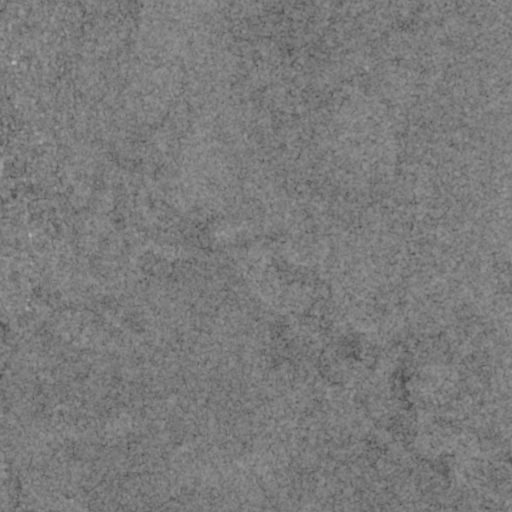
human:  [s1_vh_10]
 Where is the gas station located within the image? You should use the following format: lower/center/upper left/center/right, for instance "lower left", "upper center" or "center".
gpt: The gas station is located in the center left of the image.
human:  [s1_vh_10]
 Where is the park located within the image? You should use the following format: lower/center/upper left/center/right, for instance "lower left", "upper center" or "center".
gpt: The park is located in the upper left of the image.
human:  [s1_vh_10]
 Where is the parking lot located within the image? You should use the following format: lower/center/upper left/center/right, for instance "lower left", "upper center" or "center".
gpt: The parking lot is located in the upper left of the image.
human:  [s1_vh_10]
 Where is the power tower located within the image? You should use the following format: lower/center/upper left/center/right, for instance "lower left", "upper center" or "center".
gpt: The power tower is located in the left of the image.
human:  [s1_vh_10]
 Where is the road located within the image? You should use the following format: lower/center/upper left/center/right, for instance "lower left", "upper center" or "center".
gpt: There is no road in the image.

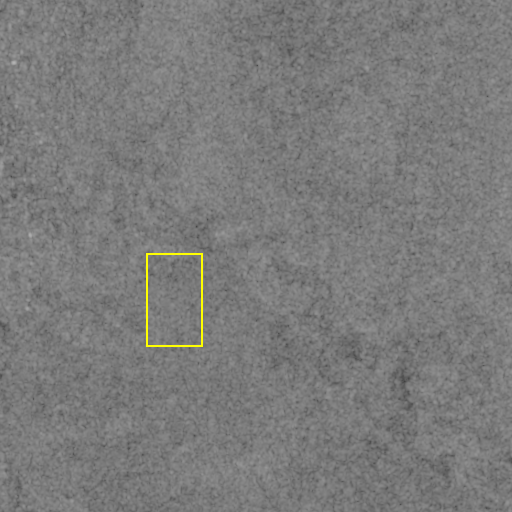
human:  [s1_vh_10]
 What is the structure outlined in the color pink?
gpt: There is no pink outline.
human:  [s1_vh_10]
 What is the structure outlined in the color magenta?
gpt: There is no structure outlined in magenta.